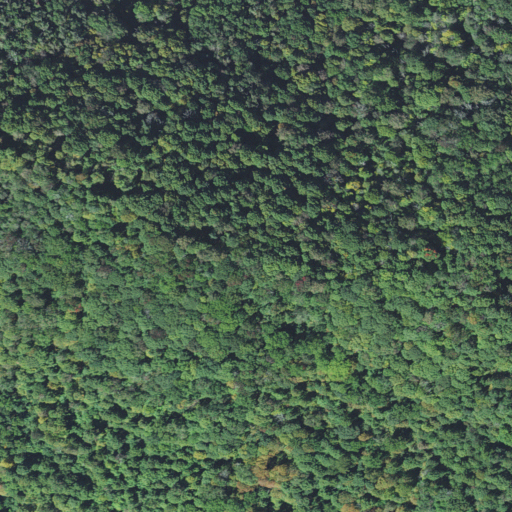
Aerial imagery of mountain in North Carolina named Meadlock Mountain containing only deciduous forest